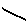
Label: line